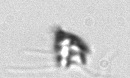
Label: Pyramimonas_longicauda